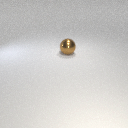
large brown metal sphere